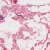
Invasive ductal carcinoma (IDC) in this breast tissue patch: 0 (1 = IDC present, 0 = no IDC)